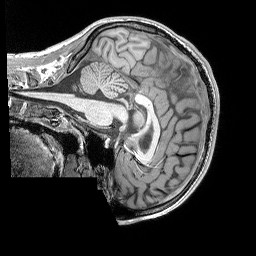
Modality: T1w
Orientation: sagittal
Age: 20
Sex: male
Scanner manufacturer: siemens
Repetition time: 2.25 s
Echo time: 0.00302 s